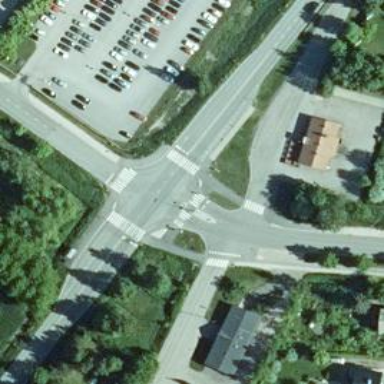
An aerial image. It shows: Marked road crossing.